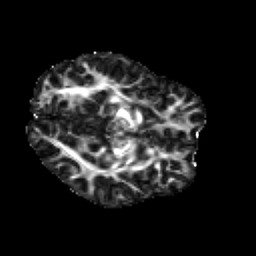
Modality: FA
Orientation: axial
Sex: male
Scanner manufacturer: siemens
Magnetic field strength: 3 T
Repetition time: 5 s
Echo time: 0.071 s